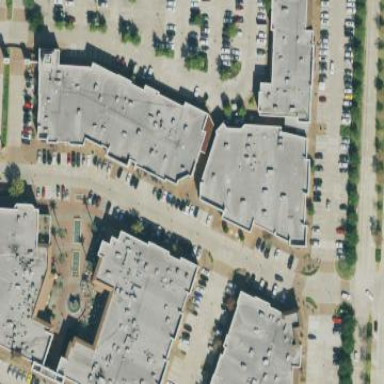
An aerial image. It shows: Retail building.